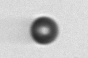
Label: bead